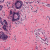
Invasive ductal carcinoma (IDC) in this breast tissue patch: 0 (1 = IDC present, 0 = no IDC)